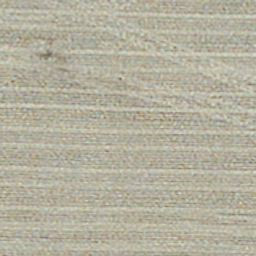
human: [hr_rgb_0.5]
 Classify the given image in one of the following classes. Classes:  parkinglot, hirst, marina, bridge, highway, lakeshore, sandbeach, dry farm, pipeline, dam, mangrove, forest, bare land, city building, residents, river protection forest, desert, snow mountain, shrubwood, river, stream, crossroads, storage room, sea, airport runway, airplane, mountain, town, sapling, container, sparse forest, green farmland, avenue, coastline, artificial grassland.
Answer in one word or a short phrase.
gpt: dry farm